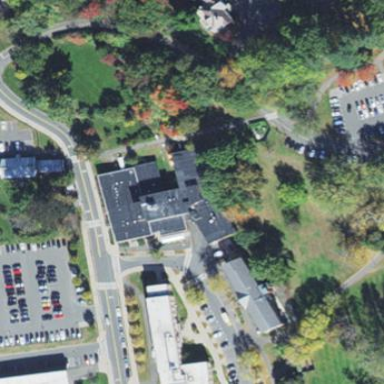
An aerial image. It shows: Clinic building offering healthcare services.